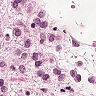
Metastatic tissue present: yes